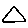
Label: triangle